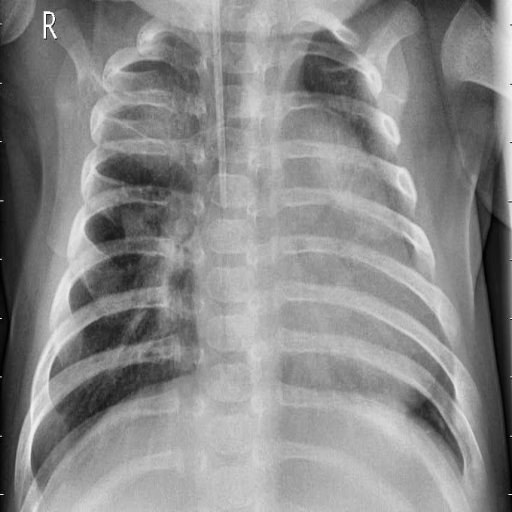
Finding: PNEUMONIA